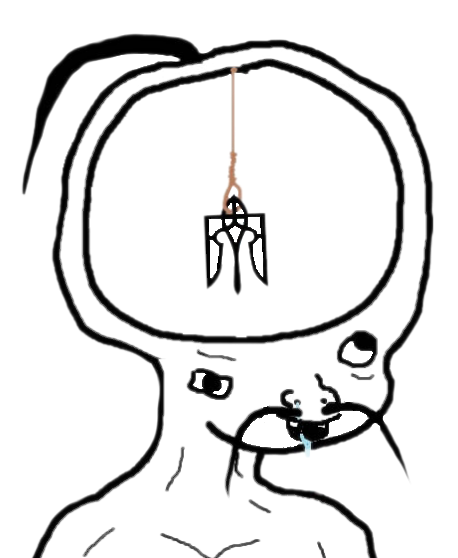
Label: 5_Brainlet